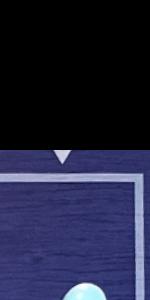
Label: Empty